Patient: sex F, age 66
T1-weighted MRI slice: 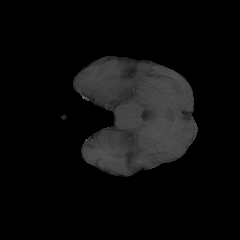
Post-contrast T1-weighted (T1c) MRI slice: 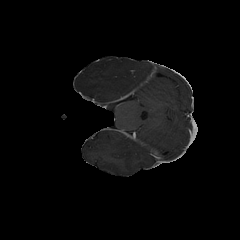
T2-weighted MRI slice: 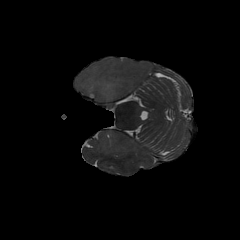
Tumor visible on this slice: yes
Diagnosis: Astrocytoma, IDH-wildtype
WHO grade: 2